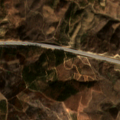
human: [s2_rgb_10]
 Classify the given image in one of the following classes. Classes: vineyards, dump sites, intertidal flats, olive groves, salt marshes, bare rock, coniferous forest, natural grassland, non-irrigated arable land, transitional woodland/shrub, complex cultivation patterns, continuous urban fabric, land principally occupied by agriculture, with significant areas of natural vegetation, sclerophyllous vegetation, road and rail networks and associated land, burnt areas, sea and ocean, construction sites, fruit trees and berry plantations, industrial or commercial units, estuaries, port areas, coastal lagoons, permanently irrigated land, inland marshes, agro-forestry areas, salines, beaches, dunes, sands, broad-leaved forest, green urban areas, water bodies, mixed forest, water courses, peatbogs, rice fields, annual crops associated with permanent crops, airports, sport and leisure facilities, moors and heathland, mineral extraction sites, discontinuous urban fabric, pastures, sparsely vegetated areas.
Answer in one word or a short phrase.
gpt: transitional woodland/shrub